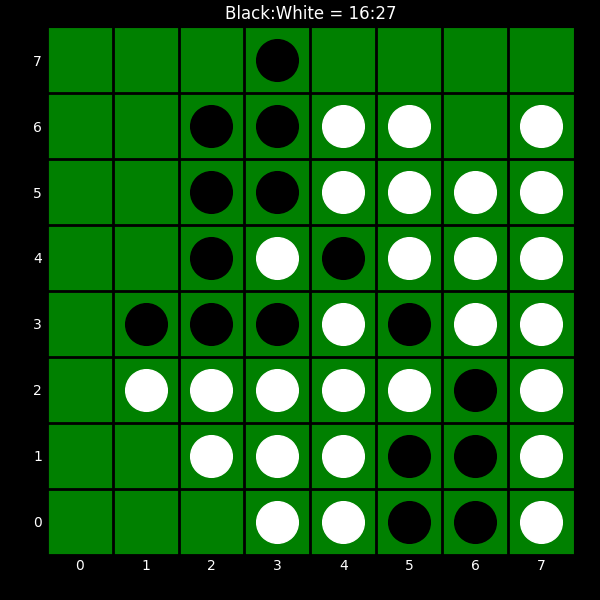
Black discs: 16
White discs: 27